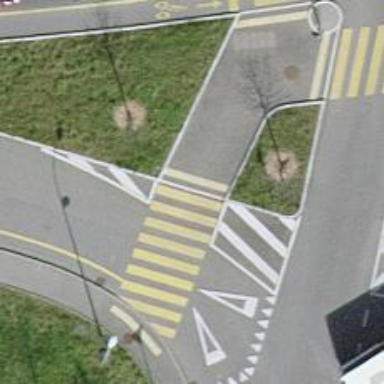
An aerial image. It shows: Kerb serving as barrier.